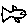
Label: fish